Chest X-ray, PA view. Patient: 39 years old, sex M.
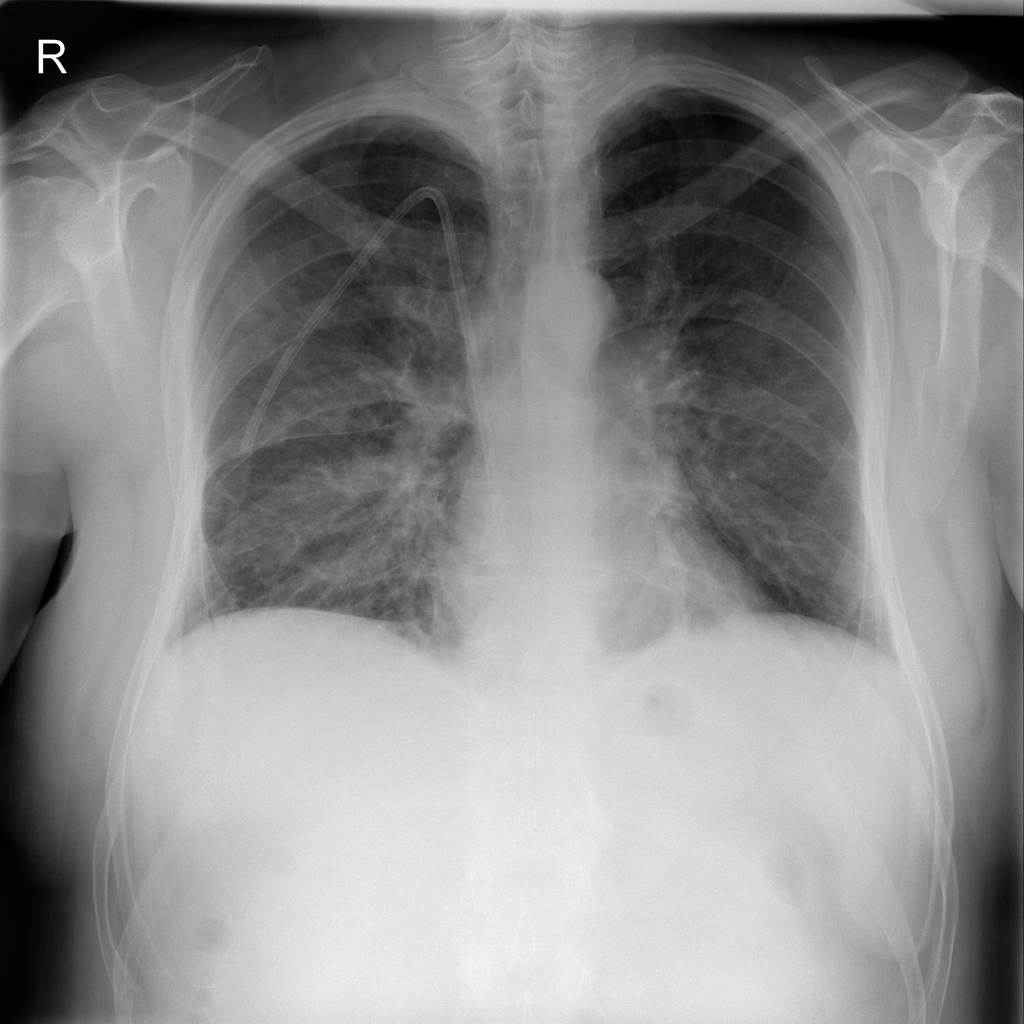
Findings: Infiltration